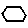
Label: hexagon